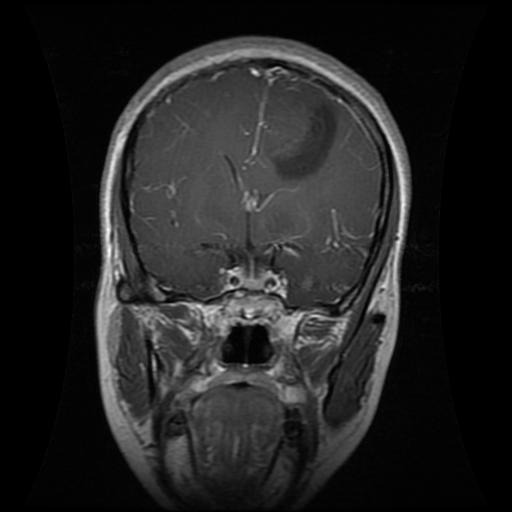
Label: glioma